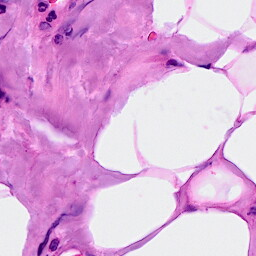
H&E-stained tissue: Breast